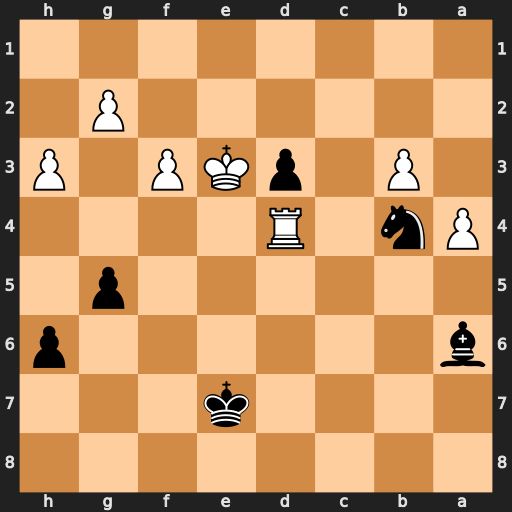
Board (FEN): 8/4k3/b6p/6p1/Pn1R4/1P1pKP1P/6P1/8
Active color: b
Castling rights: -
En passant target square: -
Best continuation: Nc2+ Kd2 Nxd4